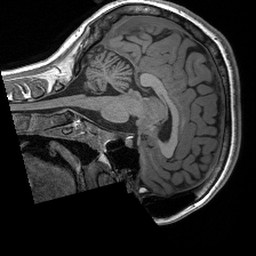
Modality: T1w
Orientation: sagittal
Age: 19
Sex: female
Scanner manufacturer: siemens
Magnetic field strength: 3 T
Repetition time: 2.4 s
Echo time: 0.00191 s